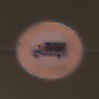
Verkehrszeichen: VerbotFuerKraftfahrzeugeUeberDreiKommaFuenfTonnen
Umgebung: Roofed, Underpass
Tageszeit: Midday
Wetter: Clear
Licht: Natural
Jahreszeit: NotSpecified
Kontrast: LowContrast